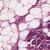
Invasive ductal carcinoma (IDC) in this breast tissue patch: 1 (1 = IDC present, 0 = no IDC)